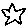
Label: star